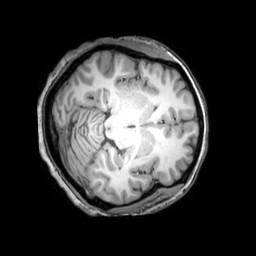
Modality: T1w
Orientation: axial
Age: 53
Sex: female
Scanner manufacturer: philips
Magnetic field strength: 3 T
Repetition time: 0.009893 s
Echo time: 0.004602 s